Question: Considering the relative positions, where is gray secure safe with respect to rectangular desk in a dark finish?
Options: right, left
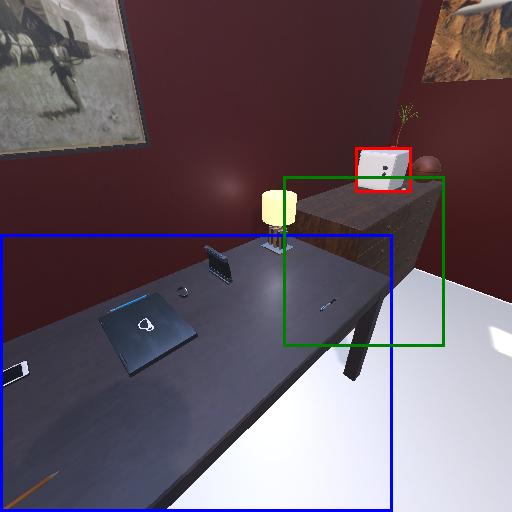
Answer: right